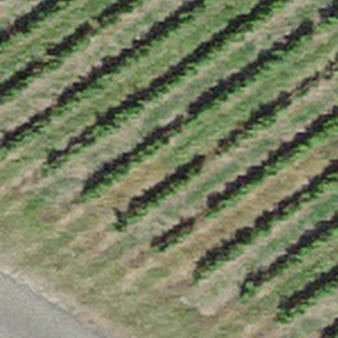
Label: other